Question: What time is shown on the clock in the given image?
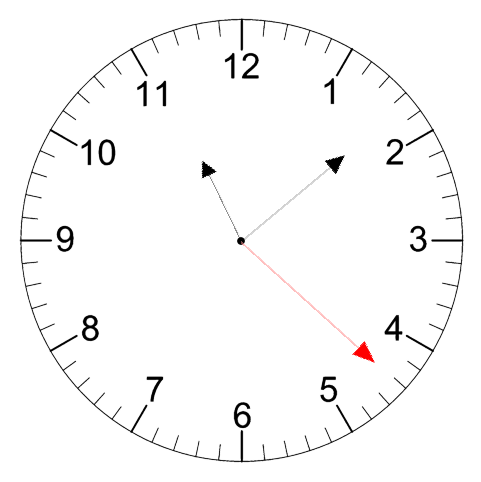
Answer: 11:08:22